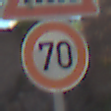
Verkehrszeichen: Geschwindigkeit70
Zusatzzeichen oben: FussgaengerueberwegRechts
Umgebung: Outdoor, Suburban
Tageszeit: MorningAfternoon
Wetter: PartlyCloudy
Licht: Natural
Jahreszeit: NotSpecified
Kontrast: HighContrast